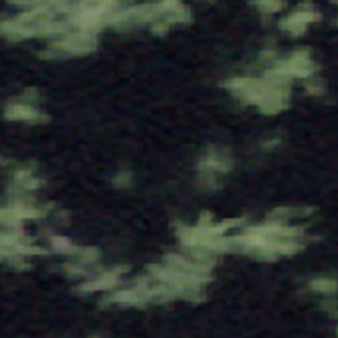
Label: other